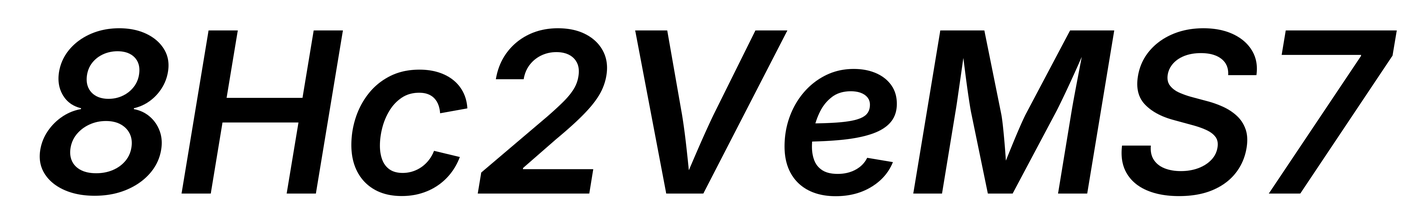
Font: Inter-Italic_SemiBold_Italic